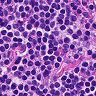
Metastatic tissue present: no